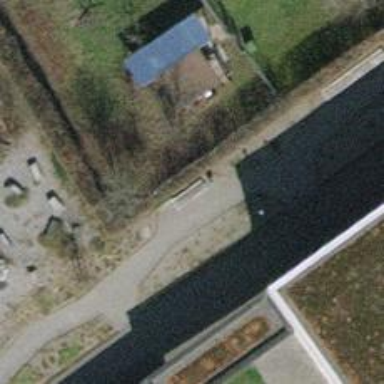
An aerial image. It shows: Brown bench in the vicinity.